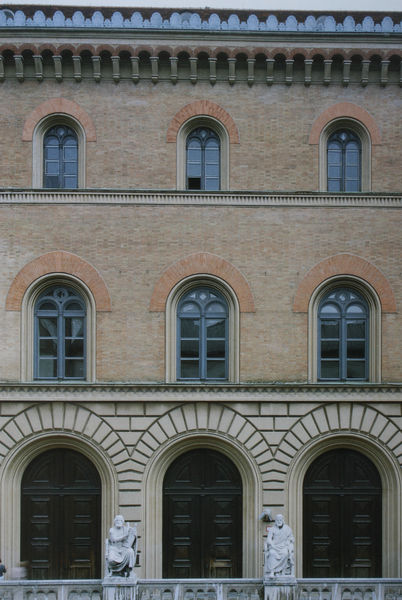
Titel: Fassadendetail der Staatsbibliothek
Künstler: Friedrich von Gärtner
Standort: München
Institution: Bayerische Staatsbibliothek
Schlagwörter: blau, stadt, ausschnitt, braun, fenster, glas, grau, holz, marmor, schwarz, tür, weiss, dach, gebäude, haus, rot, schloss, architektur, stein, steine, gelehrte, spiegelung, brüstung, figur, klassizismus, rund, skulptur, statue, bogen, fassade, italien, türen, mauer, ziegel, beige, backstein, figuren, rundbogen, arch, arches, architecture, balcony, blue, columns, men, palace, red, white, window, black, green, grey, old, portrait, wall, windows, detail, picture, brown, geländer, railing, wooden, plastik, tor, foto, fotografie, bögen, eingang, fugen, arkade, münchen, palast, palazzo, balustrade, mauerwerk, photo, halbrund, fragment, portal, rustika, sims, gesims, skulpturen, wood, statuen, sandstein, glasfenster, rock, rocks, stone, rundbögen, florenz, building, house, horizontal, roof, geschosse, metal, bibliothek, bust, stockwerke, color, glasses, glass, sculpture, masswerk, door, marble, outside, holztür, teil, rundbogenfenster, doors, renaissance, dachfirst, first, bogenfenster, rustico, brick, bricks, buildings, facade, floors, front, stories, symmetry, vertical, statues, sokrates, god, outdoors, colour, philosophen, stones, round, photograph, big, tall, broken, idol, einhänge, staatsbibliothek, european, thought, triforienfenster, bibilothek, ekikur, epikur, neureneaissance, details, balck, archways, scupture, hole, vintage, t+ür, parabola, bogenfenter, old building, brickwork, three levels, vaintage, si,s, mutistory, wooden doors, arch way, missing window